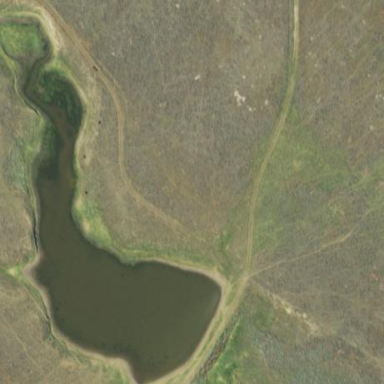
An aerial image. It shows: Reservoir area.